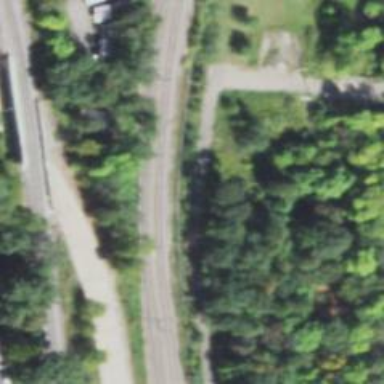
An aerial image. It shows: Abandoned railway.